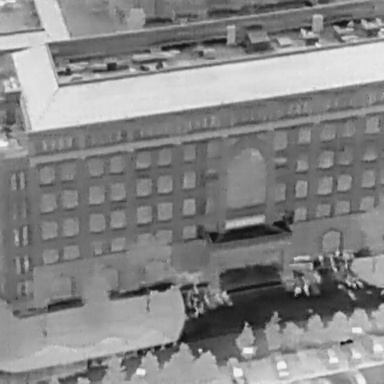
There are 26 objects shown in the infrared image, including 20 Bicycles, and six Cars.